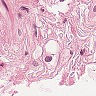
Metastatic tissue present: no